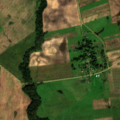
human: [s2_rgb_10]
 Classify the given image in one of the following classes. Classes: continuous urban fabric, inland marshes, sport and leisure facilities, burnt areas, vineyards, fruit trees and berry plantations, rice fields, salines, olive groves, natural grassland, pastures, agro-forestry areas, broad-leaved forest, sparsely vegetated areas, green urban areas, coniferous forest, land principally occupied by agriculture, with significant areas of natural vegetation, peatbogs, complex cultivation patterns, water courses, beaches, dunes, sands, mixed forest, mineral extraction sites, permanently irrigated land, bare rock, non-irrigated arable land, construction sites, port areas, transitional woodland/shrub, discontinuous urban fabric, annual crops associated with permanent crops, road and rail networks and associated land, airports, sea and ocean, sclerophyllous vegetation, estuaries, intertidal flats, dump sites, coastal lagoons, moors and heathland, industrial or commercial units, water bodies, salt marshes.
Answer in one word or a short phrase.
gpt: non-irrigated arable land, complex cultivation patterns, broad-leaved forest